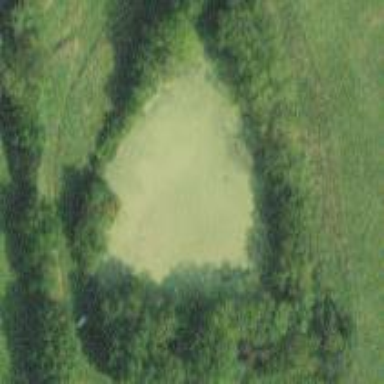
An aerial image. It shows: Serene pond surrounded by nature.